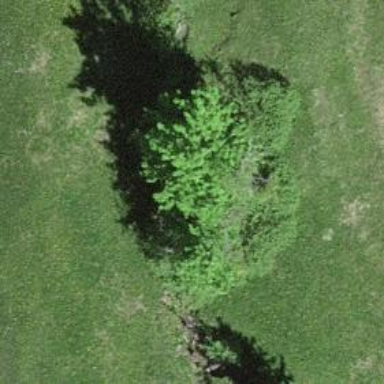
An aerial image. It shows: Single tag "natural: tree."